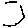
Label: hexagon